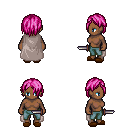
a pixel art fantasy rpg character, female body template, human, dark skin, gray cape, teal pants, pink bangs hairstyle, brown slippers, dagger, four views (front, back, left, right), 2x2 character sprite sheet, small pixel art, hard edges, no anti-aliasing